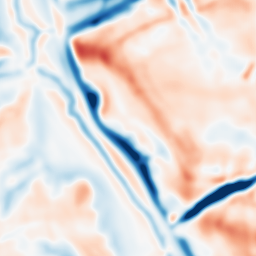
Category: multiscale
Decomposition family: dog
Decomposition parameters: sigma_low: 3
sigma_high: 10
Upsampling method: fft_zeropad
Upsampling parameters: scale: 2
Upsampling scale: 2